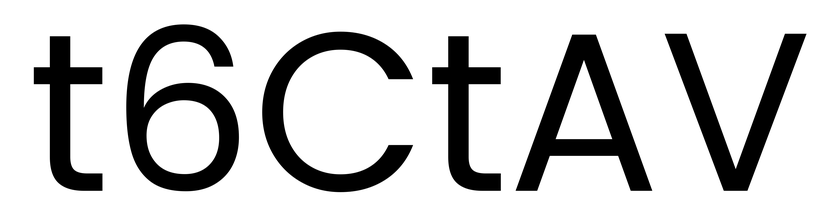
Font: Poppins-Regular